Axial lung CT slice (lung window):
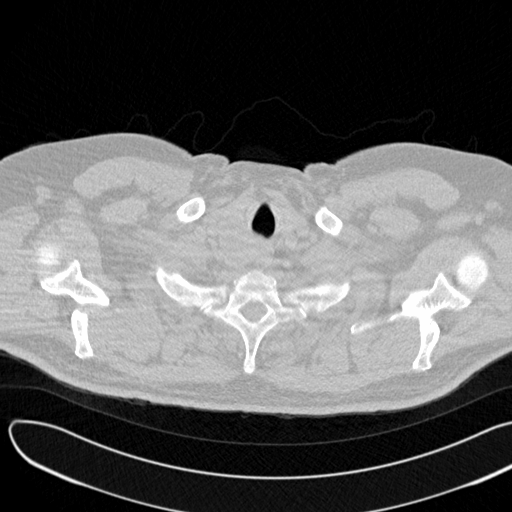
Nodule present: no